Aerial crown-view tile of a tropical tree (Barro Colorado Island, Panama), acquired 20250616:
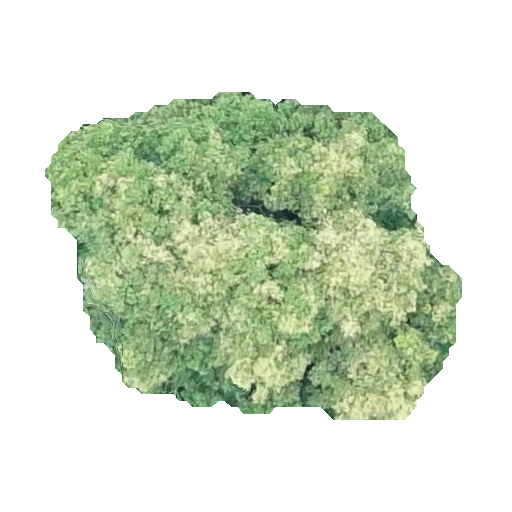
Species: Prioria copaifera
GBIF accepted scientific name: Prioria copaifera
Crown area: 150.01 m²